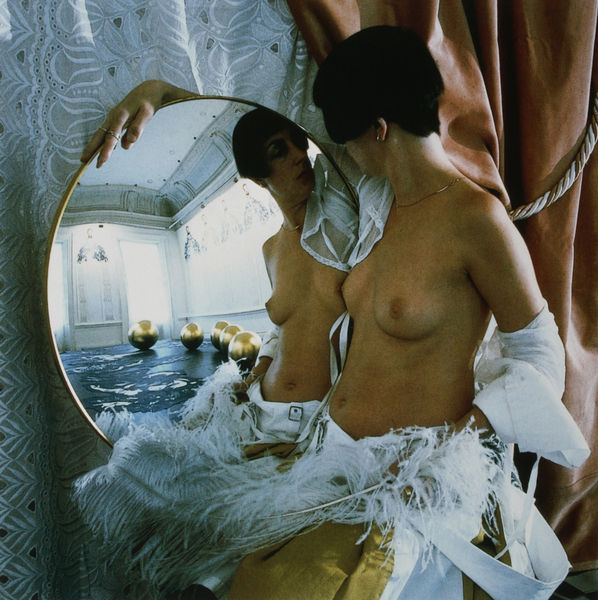
Titel: Eitelkeit II
Künstler: Helen Chadwick
Schlagwörter: akt, feder, nackt, wasser, weiß, mädchen, braun, brust, busen, frau, frisur, haar, ohrring, raum, schwarz, tür, blick, tuch, hemd, band, barock, bluse, federn, spiegel, vorhang, gold, haare, stickerei, rund, brüste, spiegelbild, tüll, kette, gardine, lack, oberkörper, ring, foto, ringe, kugel, kugeln, manschette, manschetten, photo, goldkette, bubikopf, lidschatten, gardienen, bubi, nacktfoto, naktfoto